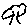
Label: tree